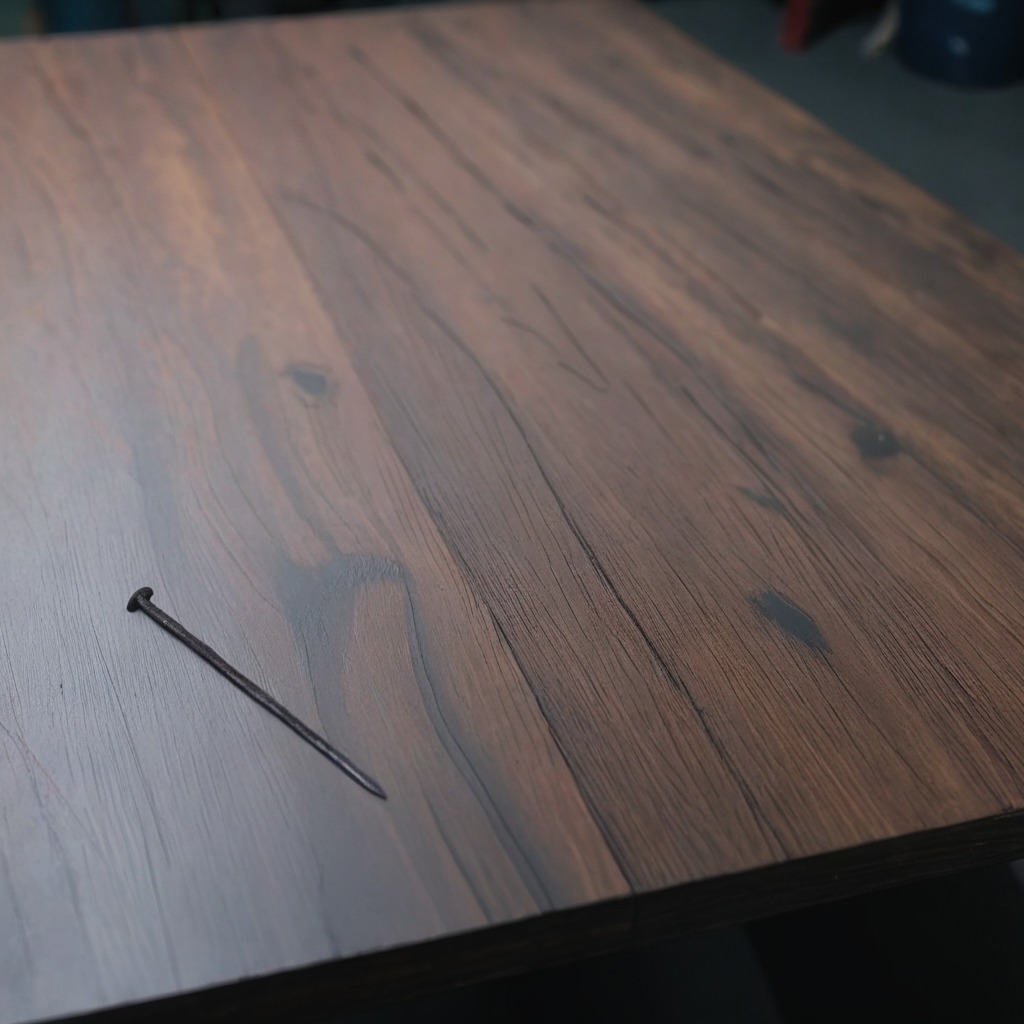
A nail is lying on the old table.